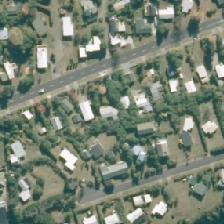
Land cover: urban_build_up